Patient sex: M
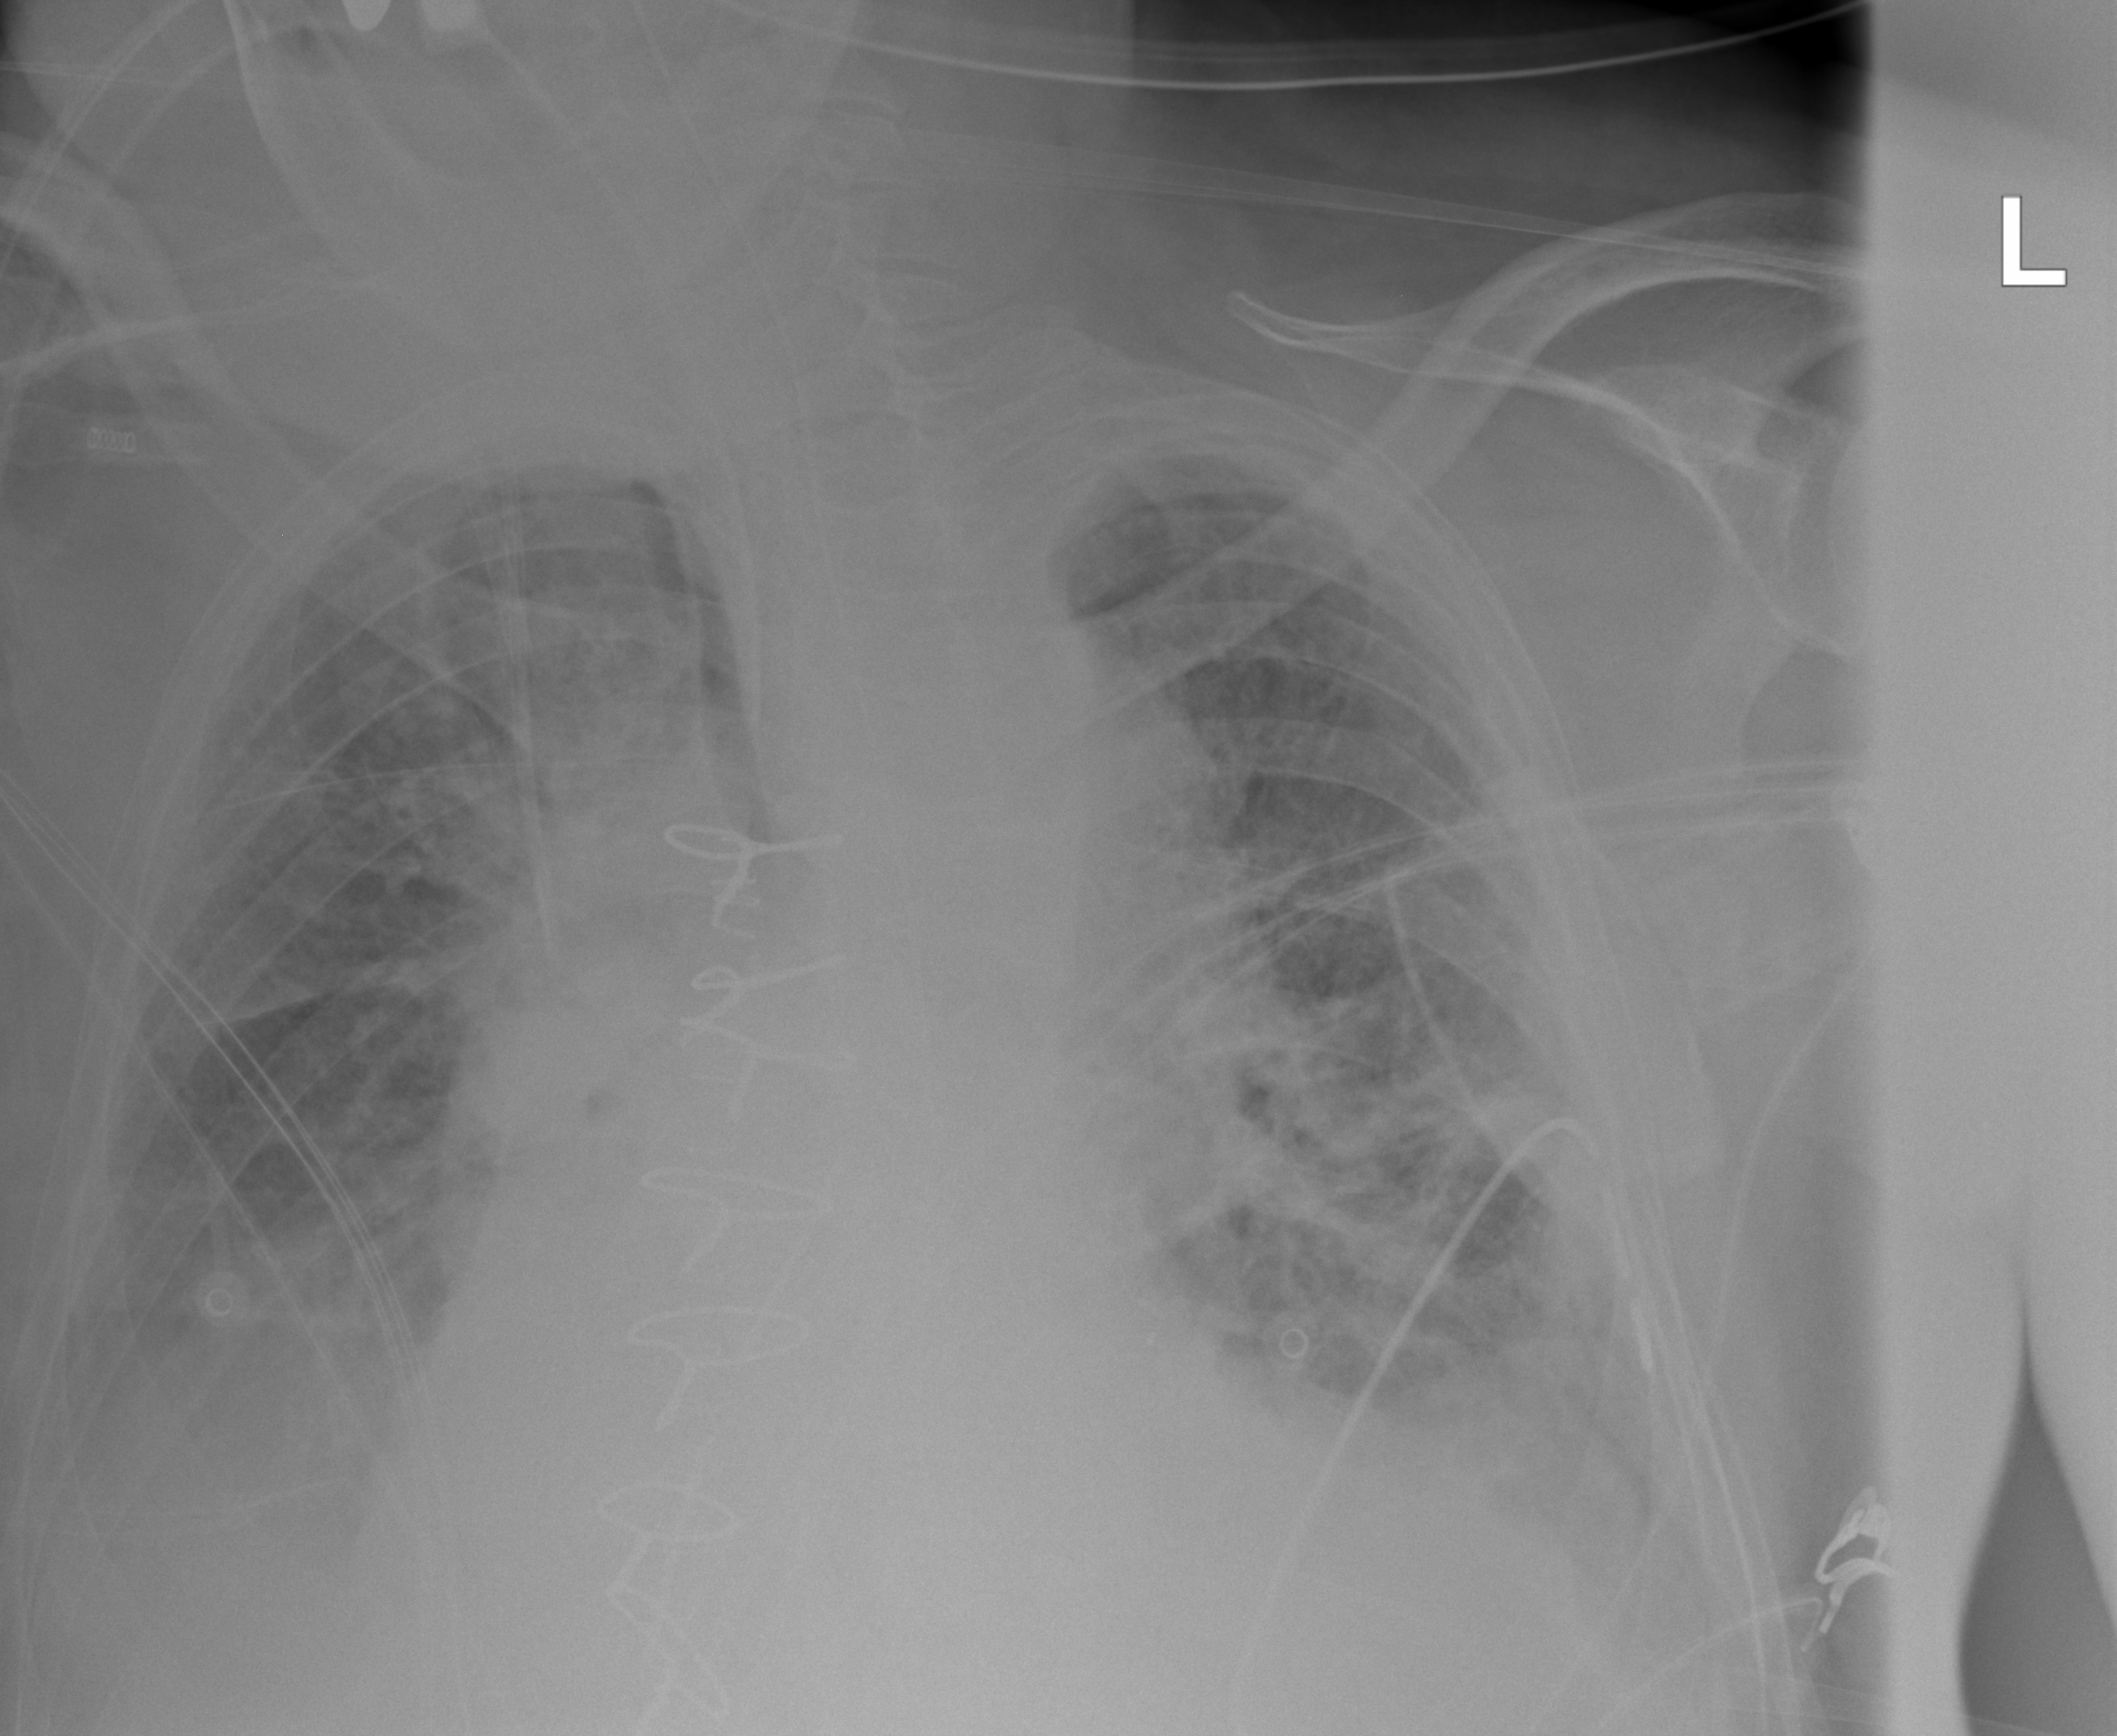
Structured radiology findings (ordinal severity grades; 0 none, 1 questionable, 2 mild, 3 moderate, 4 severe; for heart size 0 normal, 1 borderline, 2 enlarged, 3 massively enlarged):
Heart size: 2
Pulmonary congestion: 2
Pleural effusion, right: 2
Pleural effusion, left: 1
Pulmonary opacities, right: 2
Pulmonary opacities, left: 2
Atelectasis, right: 2
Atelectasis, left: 2